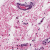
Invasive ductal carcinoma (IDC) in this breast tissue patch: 0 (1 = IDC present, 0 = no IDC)